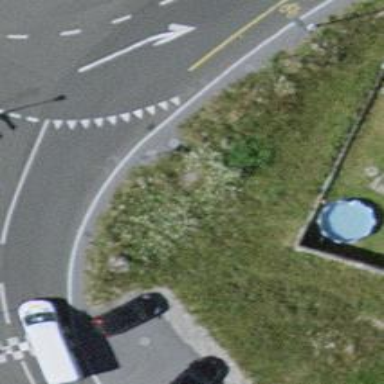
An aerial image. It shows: Kerb serving as barrier.